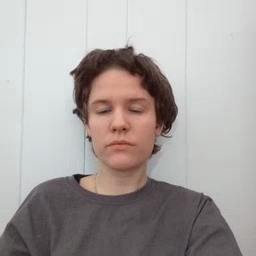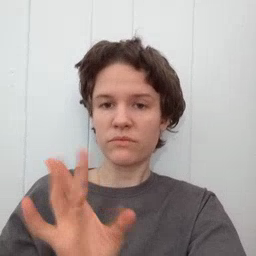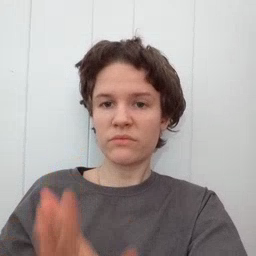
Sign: yucky